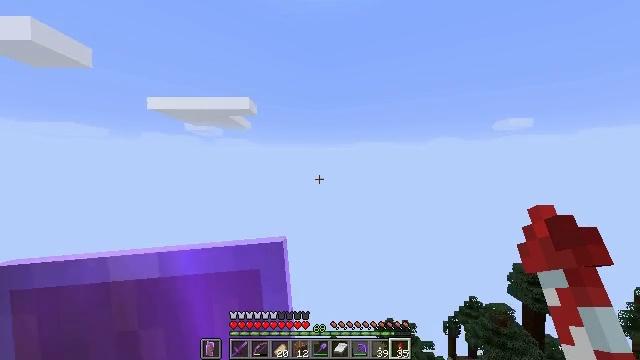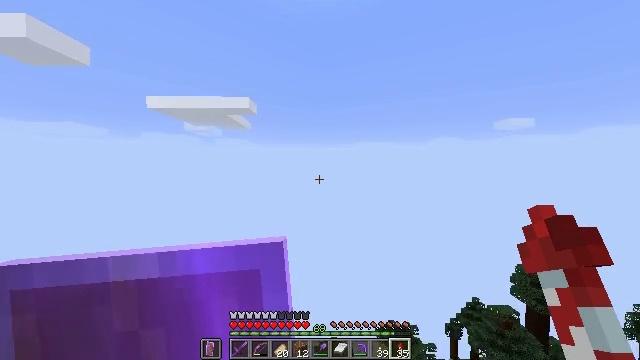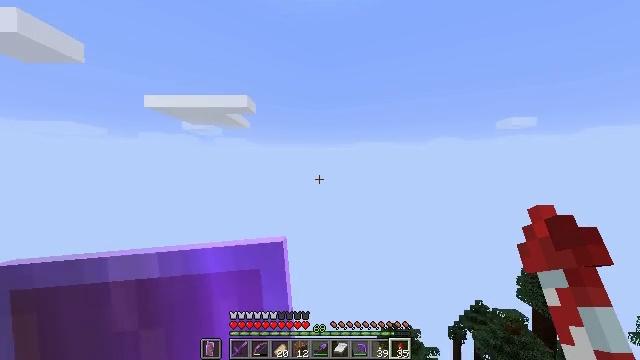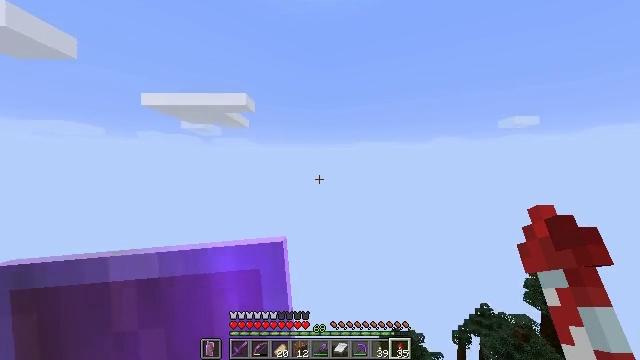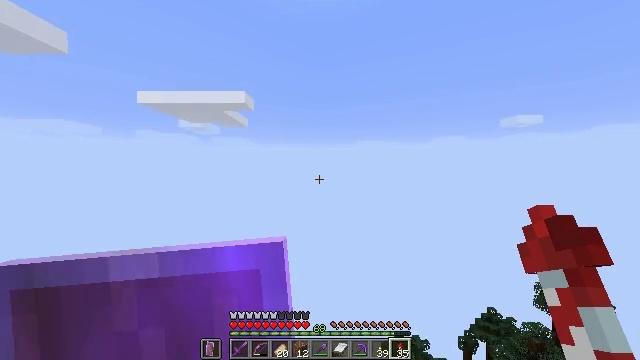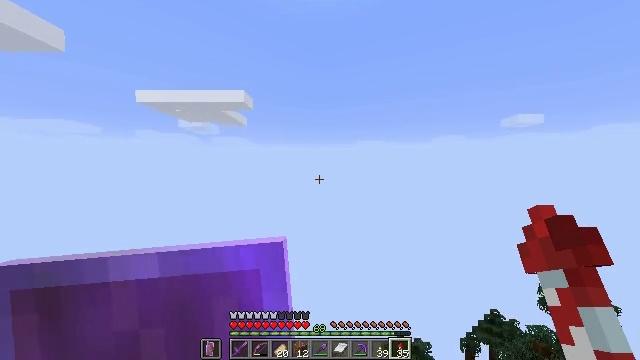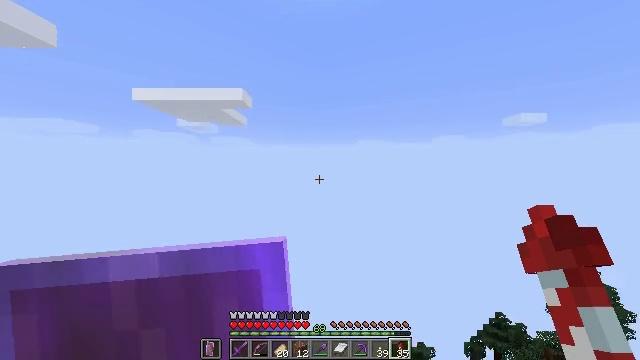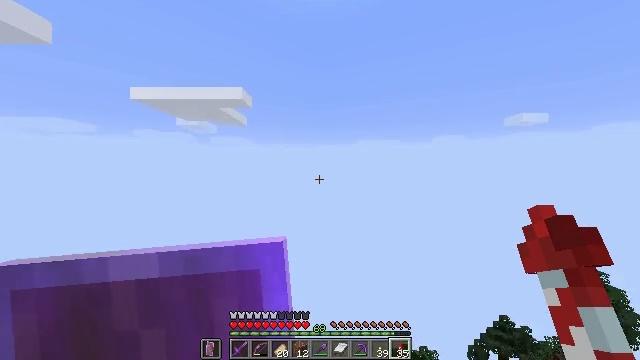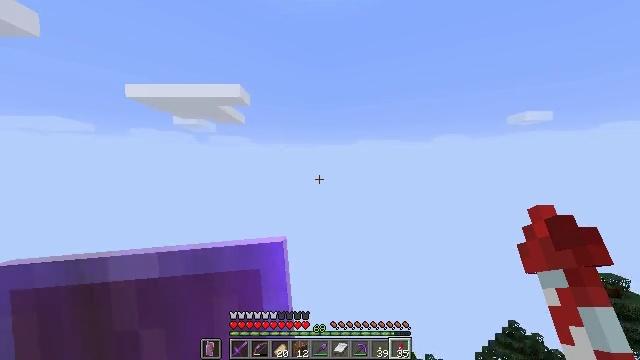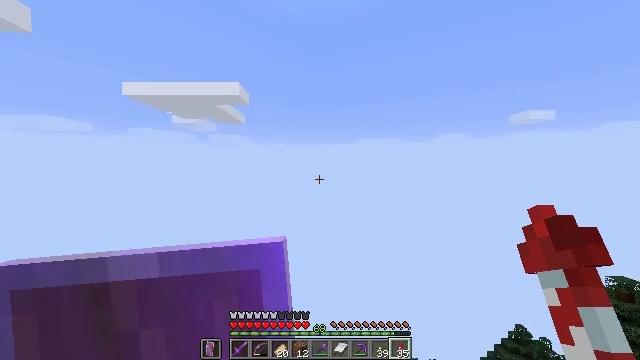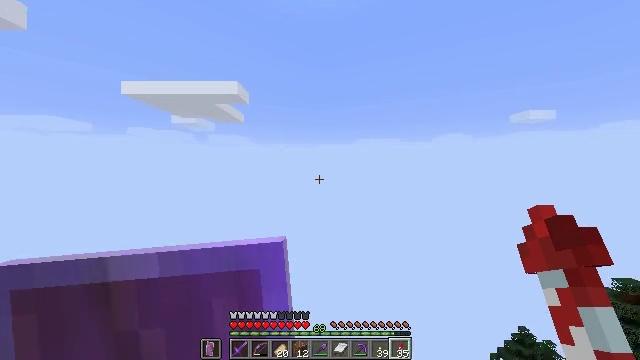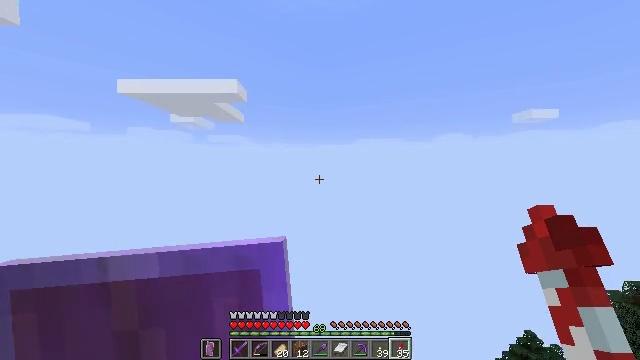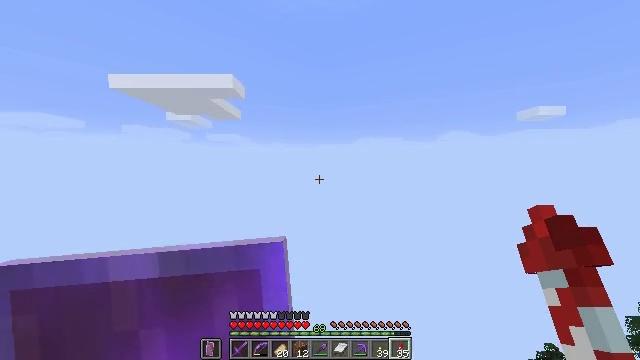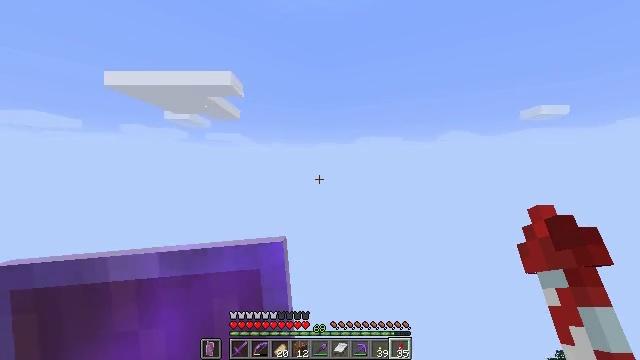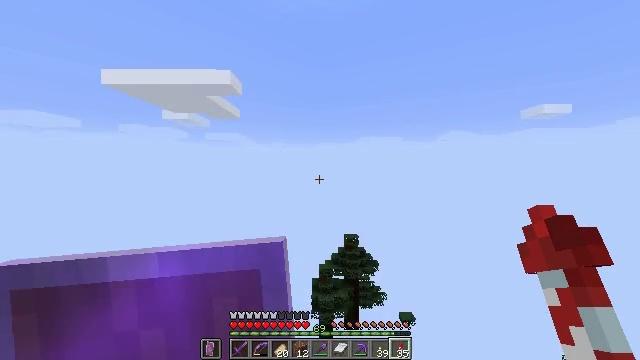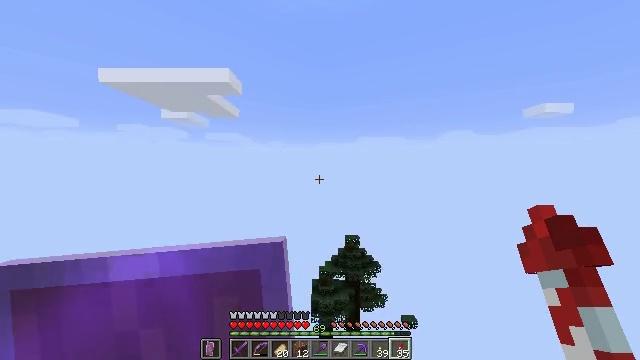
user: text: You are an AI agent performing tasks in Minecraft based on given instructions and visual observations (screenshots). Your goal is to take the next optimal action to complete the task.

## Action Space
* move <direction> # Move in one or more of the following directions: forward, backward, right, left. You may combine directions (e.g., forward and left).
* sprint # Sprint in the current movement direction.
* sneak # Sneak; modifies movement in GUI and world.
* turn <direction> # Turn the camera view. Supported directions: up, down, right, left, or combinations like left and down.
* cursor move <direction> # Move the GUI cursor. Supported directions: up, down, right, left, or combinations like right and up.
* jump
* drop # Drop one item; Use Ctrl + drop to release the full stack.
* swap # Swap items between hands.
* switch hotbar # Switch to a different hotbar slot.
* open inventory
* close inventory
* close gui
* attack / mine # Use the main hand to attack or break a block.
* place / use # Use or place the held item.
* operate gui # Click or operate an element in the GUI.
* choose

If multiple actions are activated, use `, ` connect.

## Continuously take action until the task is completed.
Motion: motion action
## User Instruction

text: craft item air
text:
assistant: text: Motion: no_op
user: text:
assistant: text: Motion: no_op
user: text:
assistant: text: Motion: no_op
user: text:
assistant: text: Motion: no_op
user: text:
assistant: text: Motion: no_op
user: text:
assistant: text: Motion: no_op
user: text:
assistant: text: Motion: no_op
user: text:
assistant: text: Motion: no_op
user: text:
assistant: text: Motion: no_op
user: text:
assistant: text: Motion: no_op
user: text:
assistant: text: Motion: no_op
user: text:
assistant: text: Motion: no_op
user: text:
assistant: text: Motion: no_op
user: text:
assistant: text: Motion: no_op
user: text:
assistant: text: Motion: no_op
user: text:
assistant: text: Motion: no_op
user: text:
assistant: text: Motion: no_op
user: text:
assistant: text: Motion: no_op
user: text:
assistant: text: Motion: no_op
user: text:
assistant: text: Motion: no_op
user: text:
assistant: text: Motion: no_op
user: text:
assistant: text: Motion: turn left
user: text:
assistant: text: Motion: turn left
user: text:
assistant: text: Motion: no_op
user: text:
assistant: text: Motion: no_op
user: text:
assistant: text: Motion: no_op
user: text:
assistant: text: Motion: no_op
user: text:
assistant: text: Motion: no_op
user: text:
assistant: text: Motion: no_op
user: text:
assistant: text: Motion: no_op